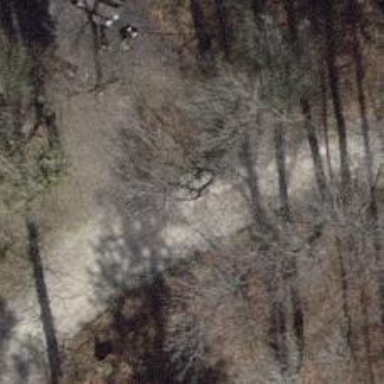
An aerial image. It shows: Gravel track road.